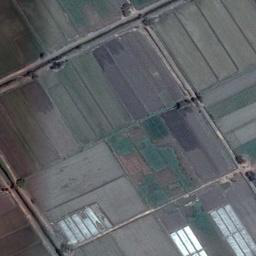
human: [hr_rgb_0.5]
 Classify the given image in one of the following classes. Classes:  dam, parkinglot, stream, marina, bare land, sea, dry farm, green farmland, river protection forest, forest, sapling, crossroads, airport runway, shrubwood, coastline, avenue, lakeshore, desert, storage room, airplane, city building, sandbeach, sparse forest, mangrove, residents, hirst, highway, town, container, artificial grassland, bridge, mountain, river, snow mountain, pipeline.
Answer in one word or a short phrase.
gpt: green farmland